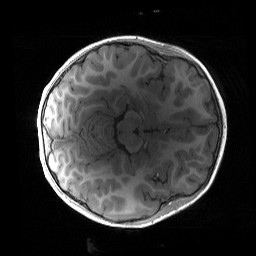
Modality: T1w
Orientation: axial
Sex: female
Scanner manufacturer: siemens
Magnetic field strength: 3 T
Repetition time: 1.9 s
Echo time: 0.00243 s